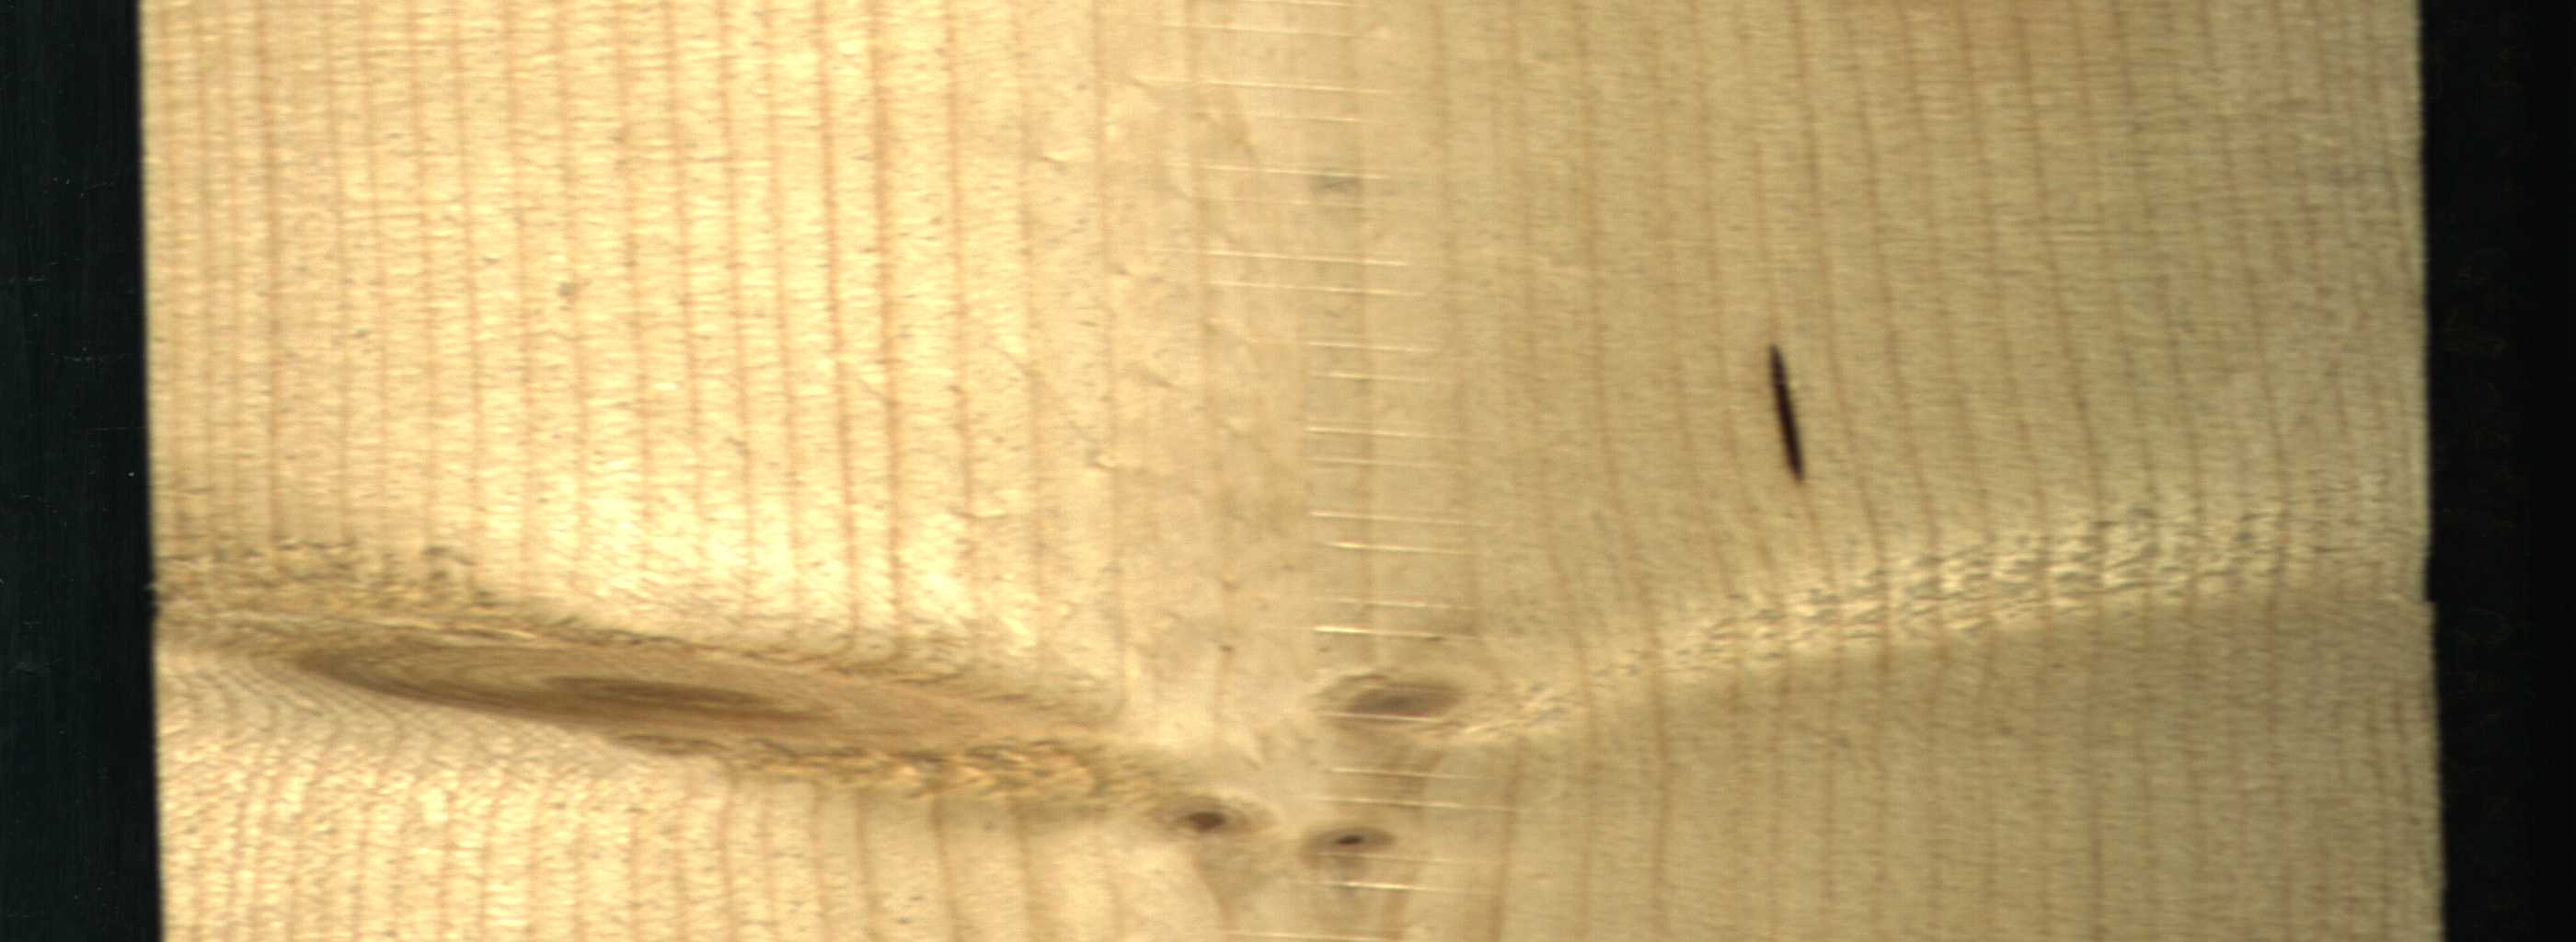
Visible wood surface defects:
resin
Live_Knot
Live_Knot
Live_Knot
Live_Knot